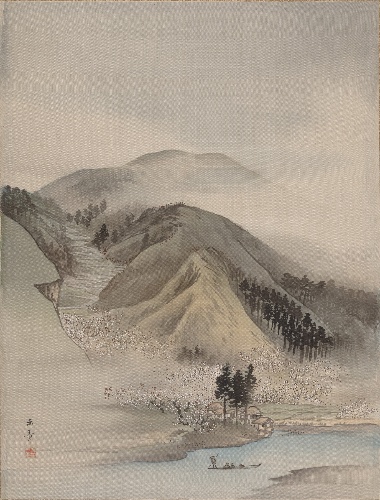
Artist: Kawabata Gyokushō
Artist bio: Japanese, 1842–1913
Date: ca. 1887–92
Object type: Album leaf
Classification: Paintings
Medium: Album leaf; ink and color on silk
Culture: Japan
Period: Meiji period (1868–1912)
Dimensions: 14 1/2 x 11 1/8 in. (36.8 x 28.3 cm)
Department: Asian Art
Credit line: Charles Stewart Smith Collection, Gift of Mrs. Charles Stewart Smith, Charles Stewart Smith Jr., and Howard Caswell Smith, in memory of Charles Stewart Smith, 1914
Accession year: 1914
Repository: Metropolitan Museum of Art, New York, NY
Tags: Rivers|Mountains|Boats|Landscapes